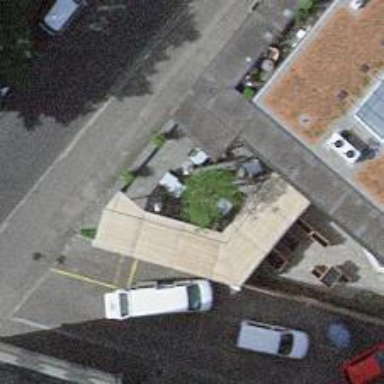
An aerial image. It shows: Outdoor seating area for leisure.